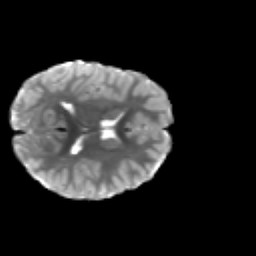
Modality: T2w
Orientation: axial
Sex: male
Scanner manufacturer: siemens
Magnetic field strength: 3 T
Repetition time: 5 s
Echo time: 0.071 s